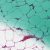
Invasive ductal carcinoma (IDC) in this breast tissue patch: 0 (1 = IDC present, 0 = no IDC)